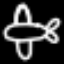
Label: airplane